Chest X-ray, AP view. Patient: 11 years old, sex F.
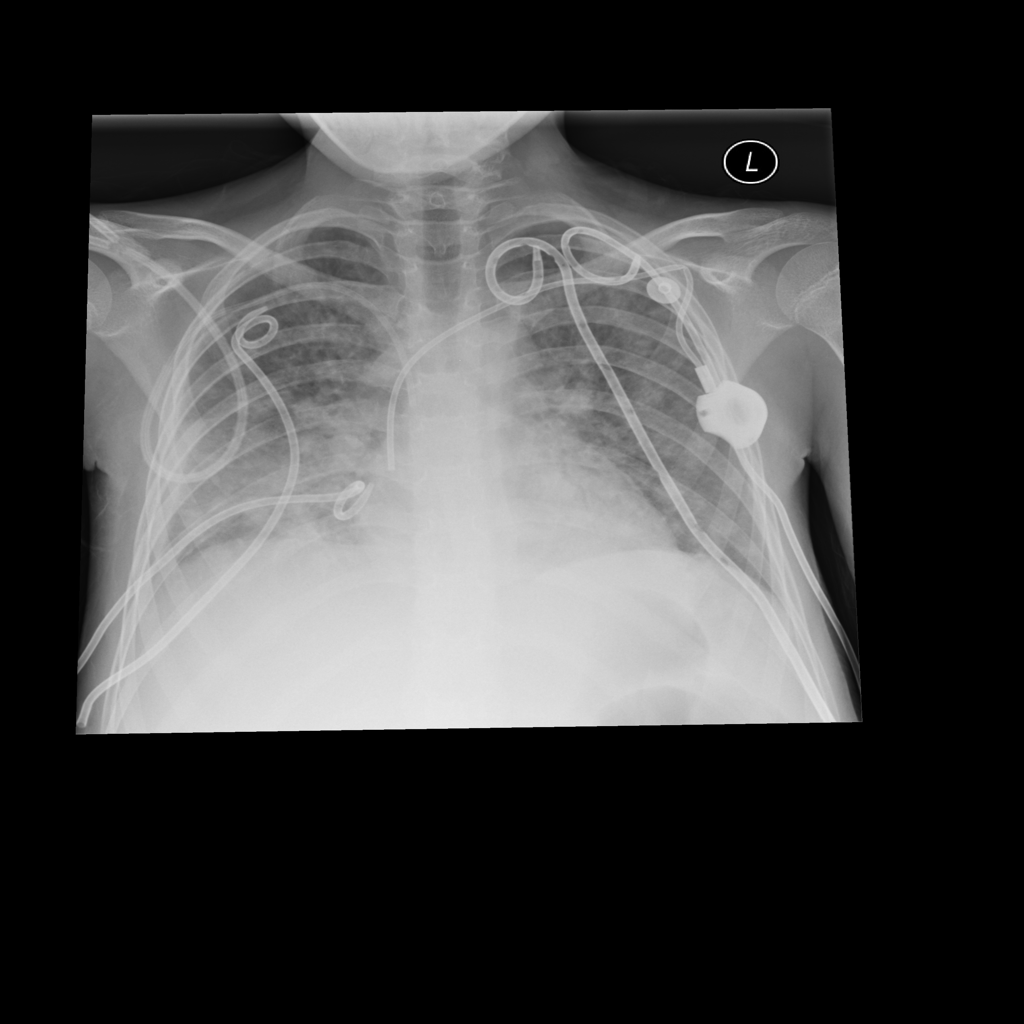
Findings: Atelectasis, Consolidation